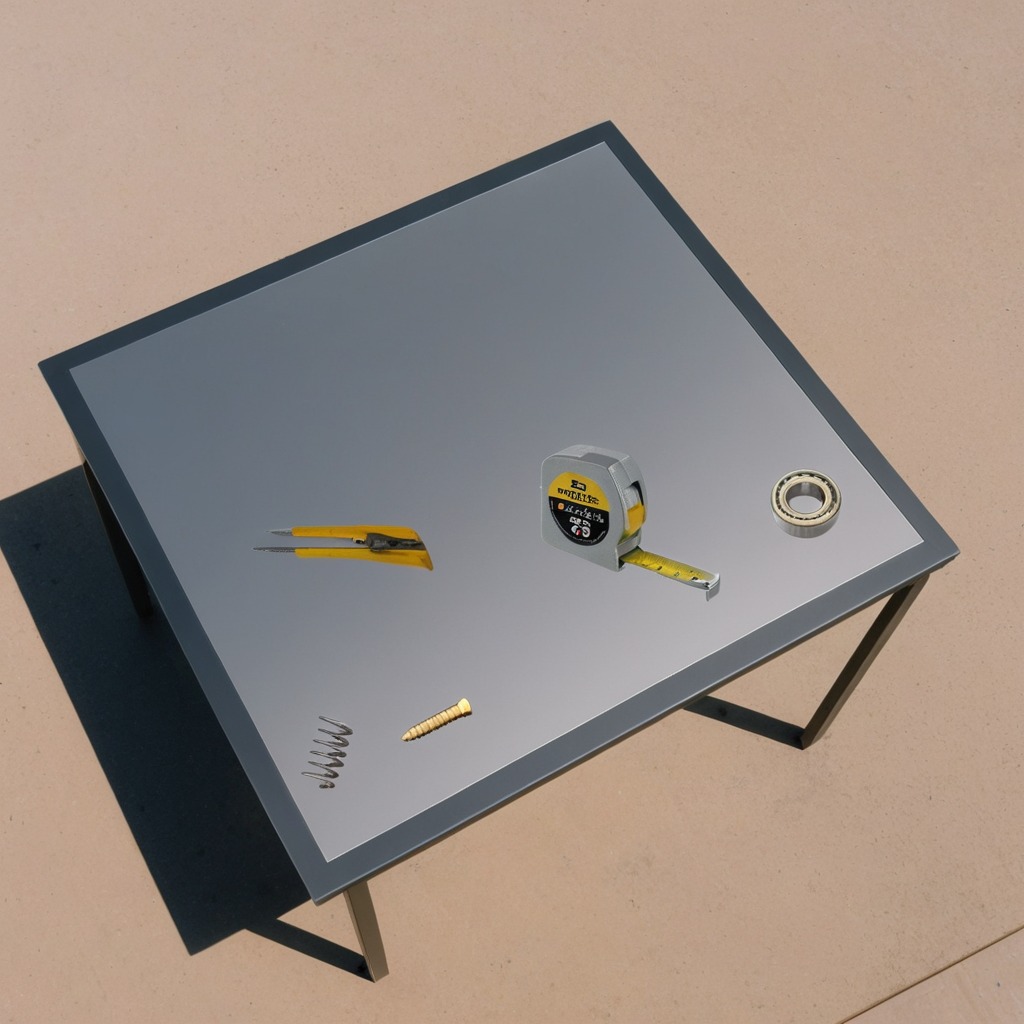
A ball bearing, a utility knife, a measuring tape, a metal machine screw, and a coiled metal spring are lying on the table.